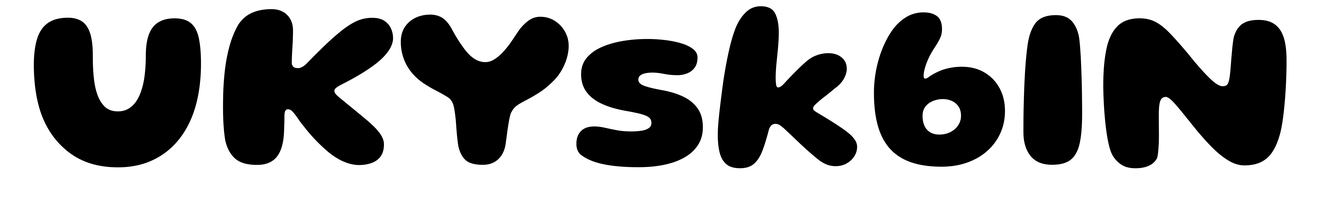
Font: Gluten_Bold